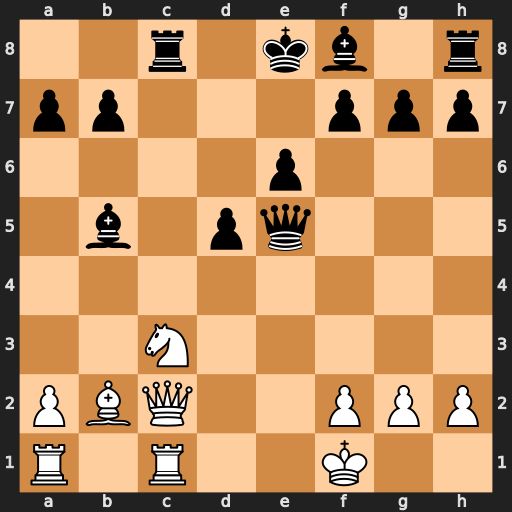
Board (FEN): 2r1kb1r/pp3ppp/4p3/1b1pq3/8/2N5/PBQ2PPP/R1R2K2
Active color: w
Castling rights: k
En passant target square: -
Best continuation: Nxb5 Rxc2 Bxe5